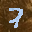
Label: 7